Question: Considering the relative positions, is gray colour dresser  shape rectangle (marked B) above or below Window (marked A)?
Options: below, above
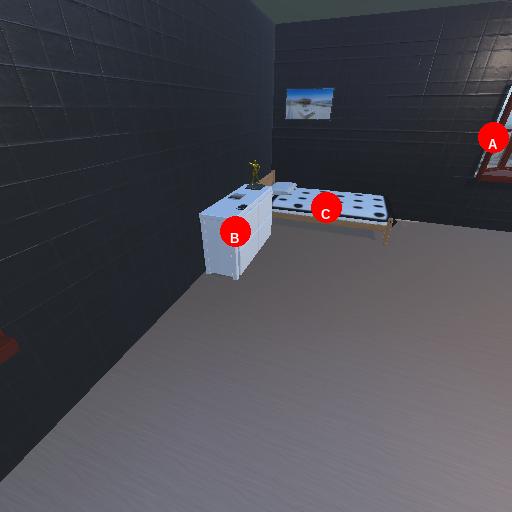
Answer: below